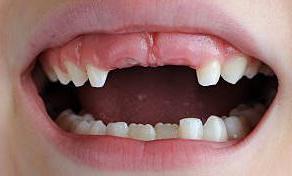
Condition: hypodontia